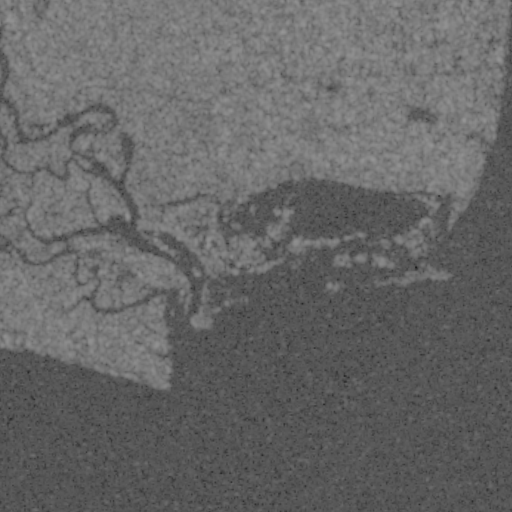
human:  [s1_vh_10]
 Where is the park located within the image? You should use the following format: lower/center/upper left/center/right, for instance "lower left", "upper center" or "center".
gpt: The park is located in the lower left of the image.
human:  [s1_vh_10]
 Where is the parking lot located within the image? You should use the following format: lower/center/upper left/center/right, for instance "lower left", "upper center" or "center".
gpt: The parking lot is located in the lower left of the image.
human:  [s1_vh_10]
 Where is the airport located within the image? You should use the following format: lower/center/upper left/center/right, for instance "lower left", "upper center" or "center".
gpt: There is no airport in the image.

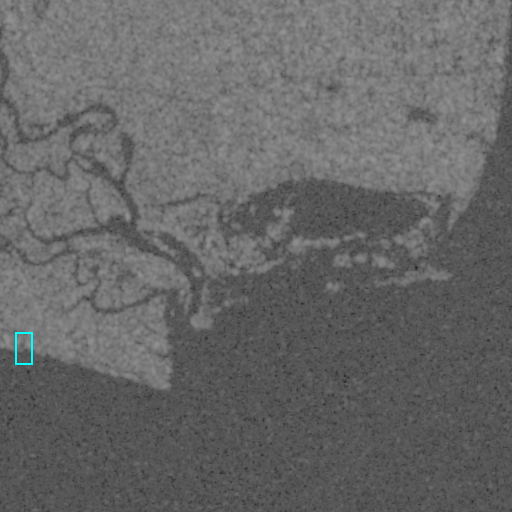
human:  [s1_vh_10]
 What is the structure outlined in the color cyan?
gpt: The structure outlined in cyan is a park.
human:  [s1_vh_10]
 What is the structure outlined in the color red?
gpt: There is no red outline.